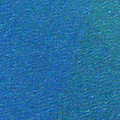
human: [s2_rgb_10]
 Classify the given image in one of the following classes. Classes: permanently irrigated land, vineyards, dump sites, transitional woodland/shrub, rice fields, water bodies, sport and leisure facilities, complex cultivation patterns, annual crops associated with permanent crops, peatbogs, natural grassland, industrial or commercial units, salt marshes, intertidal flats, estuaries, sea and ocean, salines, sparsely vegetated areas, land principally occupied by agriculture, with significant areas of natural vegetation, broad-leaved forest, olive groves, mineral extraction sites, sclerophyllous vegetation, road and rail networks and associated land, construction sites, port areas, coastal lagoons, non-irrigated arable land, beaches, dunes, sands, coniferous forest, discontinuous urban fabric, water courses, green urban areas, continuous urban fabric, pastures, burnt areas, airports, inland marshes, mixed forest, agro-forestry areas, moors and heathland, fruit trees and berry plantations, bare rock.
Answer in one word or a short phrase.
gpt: sea and ocean